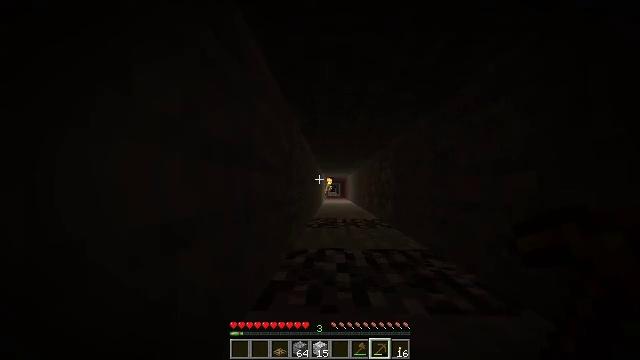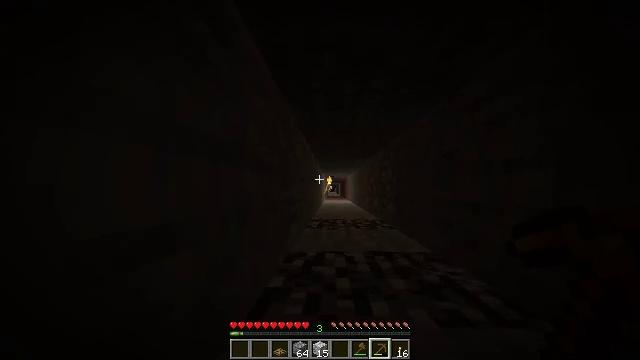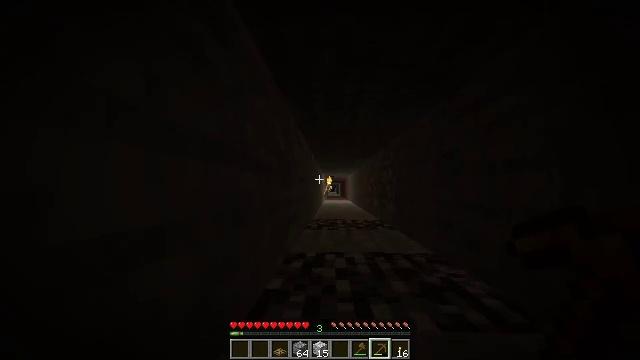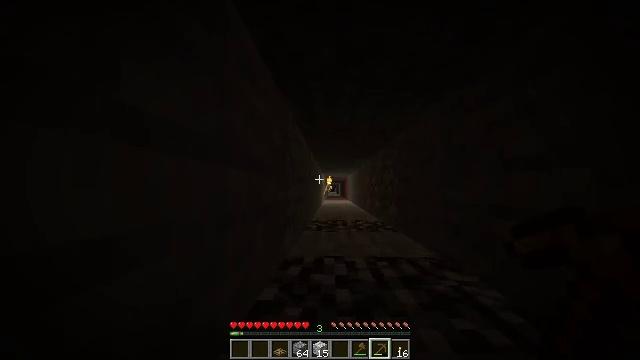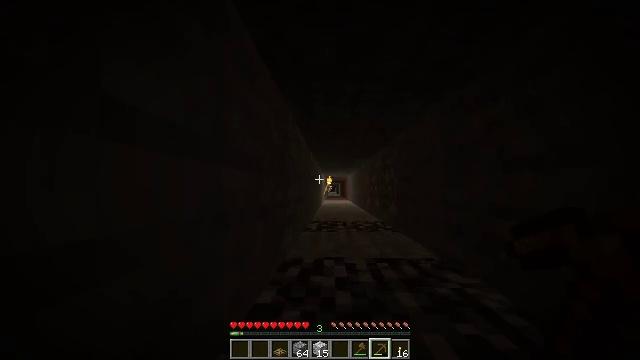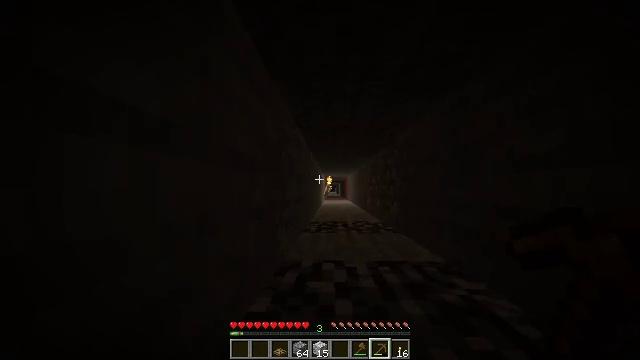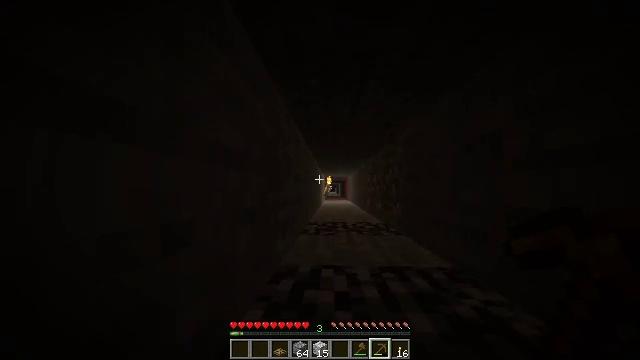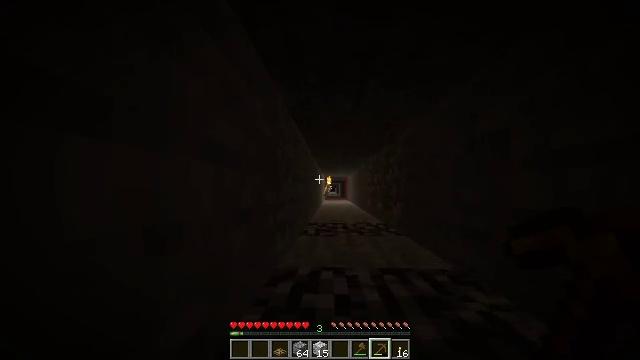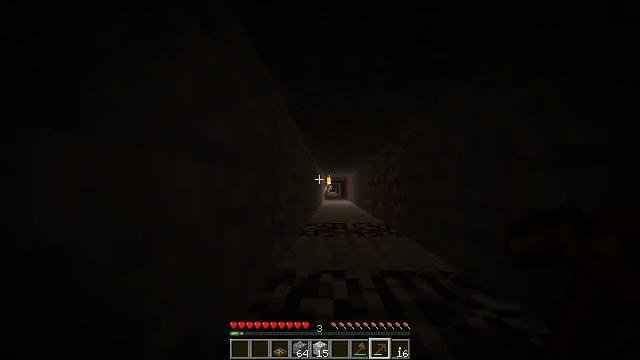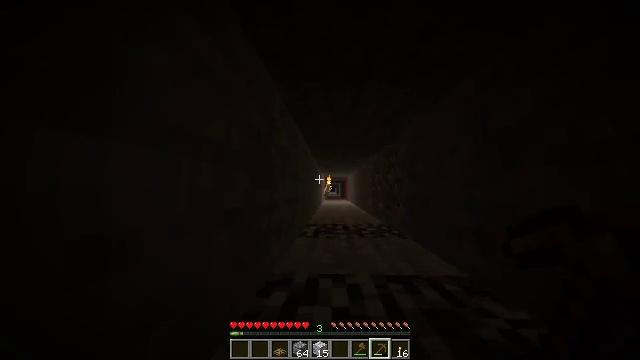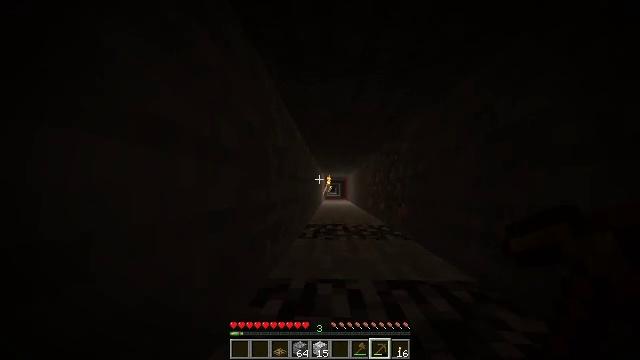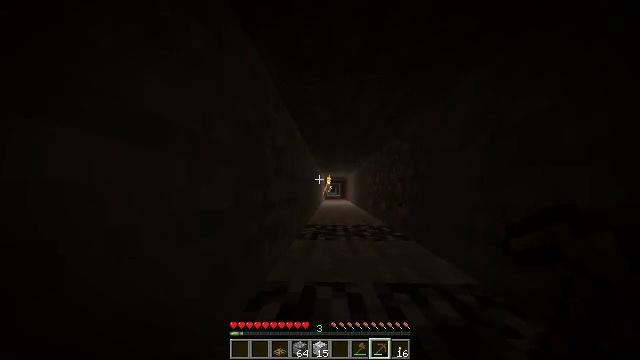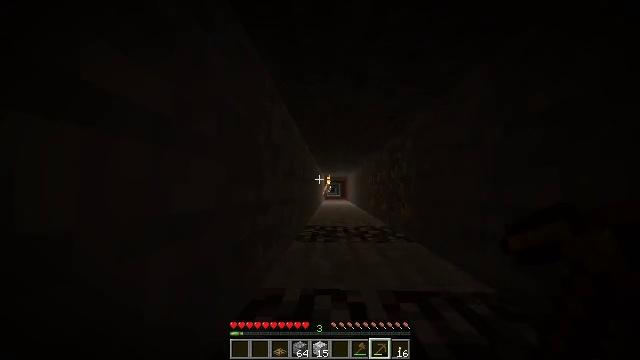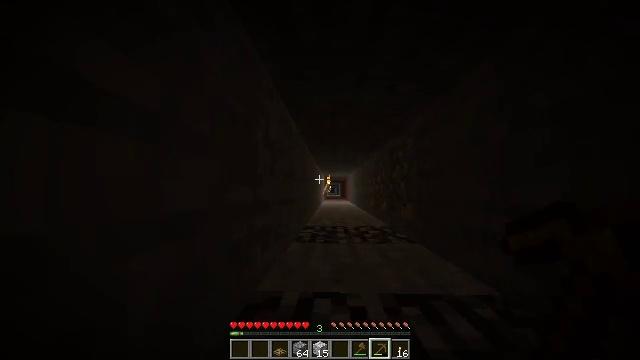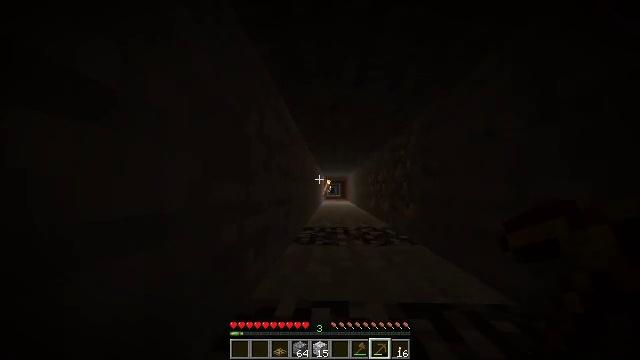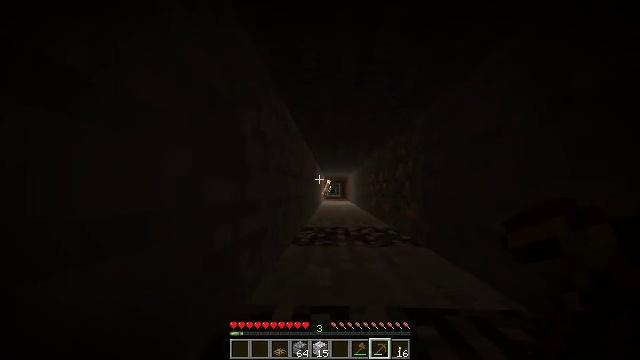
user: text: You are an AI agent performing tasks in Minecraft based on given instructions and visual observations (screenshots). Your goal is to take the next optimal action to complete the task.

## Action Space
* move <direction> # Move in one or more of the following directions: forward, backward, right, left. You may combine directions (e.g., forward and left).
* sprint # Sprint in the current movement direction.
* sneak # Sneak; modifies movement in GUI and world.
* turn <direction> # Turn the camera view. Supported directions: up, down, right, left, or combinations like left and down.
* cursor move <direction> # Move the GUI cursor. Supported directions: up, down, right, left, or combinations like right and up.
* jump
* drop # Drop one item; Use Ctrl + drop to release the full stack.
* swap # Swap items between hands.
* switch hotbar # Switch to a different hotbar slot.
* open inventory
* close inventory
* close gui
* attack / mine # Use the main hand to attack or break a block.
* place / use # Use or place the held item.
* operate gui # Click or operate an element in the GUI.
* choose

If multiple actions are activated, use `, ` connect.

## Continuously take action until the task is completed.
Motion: motion action
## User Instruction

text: Take down the wall torch for reuse.
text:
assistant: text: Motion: move forward
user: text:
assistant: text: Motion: move forward
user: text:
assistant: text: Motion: move forward
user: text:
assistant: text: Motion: move forward
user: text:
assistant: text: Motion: move forward
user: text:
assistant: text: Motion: move forward
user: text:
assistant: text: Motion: move forward
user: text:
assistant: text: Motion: move forward
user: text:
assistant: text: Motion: move forward
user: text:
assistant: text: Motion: move forward
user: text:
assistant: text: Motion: move forward
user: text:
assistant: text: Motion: move forward
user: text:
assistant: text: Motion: move forward
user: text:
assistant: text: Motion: move forward
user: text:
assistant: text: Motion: move forward
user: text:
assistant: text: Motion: move forward
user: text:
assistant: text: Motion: move forward
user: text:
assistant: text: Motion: move forward
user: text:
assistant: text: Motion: move forward
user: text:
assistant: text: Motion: move forward
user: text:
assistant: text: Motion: move forward
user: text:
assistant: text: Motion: move forward
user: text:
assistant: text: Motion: move forward
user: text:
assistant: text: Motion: move forward
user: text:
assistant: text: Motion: move forward
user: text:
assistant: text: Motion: move forward
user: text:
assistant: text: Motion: move forward
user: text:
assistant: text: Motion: move forward
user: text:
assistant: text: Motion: move forward
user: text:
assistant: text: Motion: move forward